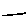
Label: line